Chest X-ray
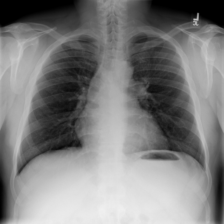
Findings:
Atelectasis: negative
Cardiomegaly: negative
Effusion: negative
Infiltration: negative
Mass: negative
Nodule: negative
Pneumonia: negative
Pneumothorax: negative
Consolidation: negative
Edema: negative
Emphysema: negative
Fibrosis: negative
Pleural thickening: negative
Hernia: negative